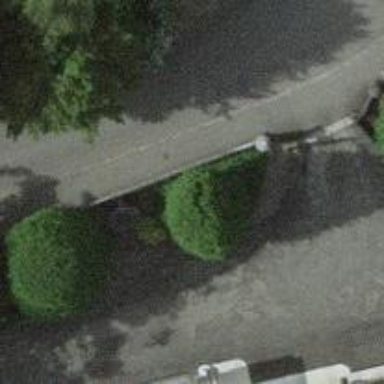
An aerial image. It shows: Garden with evergreen needle-leaved trees.